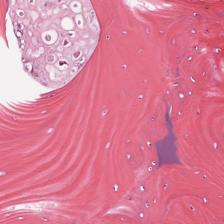
Label: Viable